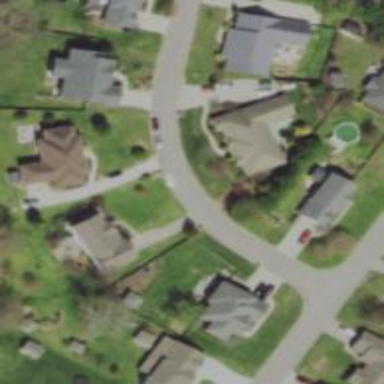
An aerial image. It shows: Residential road.